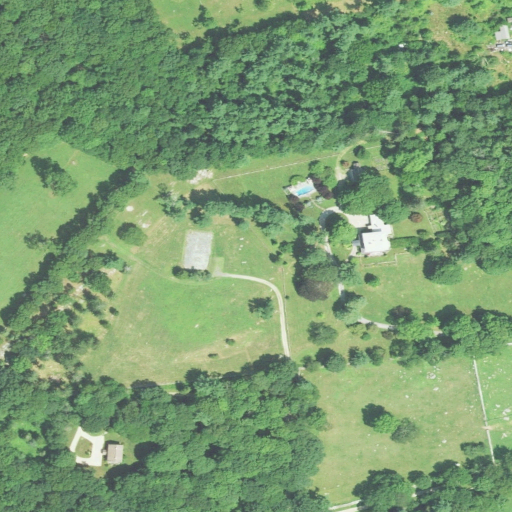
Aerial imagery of mountain in Connecticut named Lord Hill containing mixed forest, pasture, deciduous forest, open development, and high intensity development